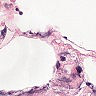
Metastatic tissue present: no